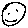
Label: smiley face